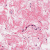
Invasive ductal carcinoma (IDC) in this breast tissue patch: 0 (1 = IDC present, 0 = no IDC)